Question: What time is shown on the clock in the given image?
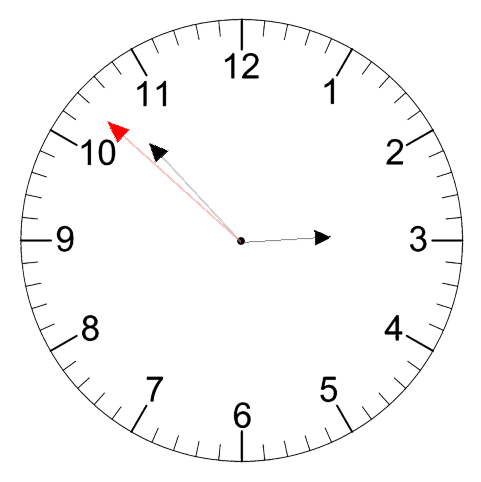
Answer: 02:52:52